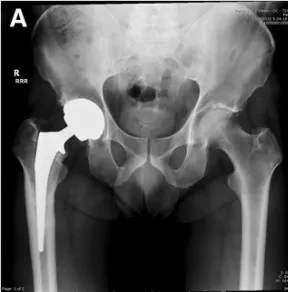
Pre-operative anteroposterior (AP) and lateral hip radiographs (A-B) demonstrating metaphyseal loosening of the femoral component.
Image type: radiology (x_ray)